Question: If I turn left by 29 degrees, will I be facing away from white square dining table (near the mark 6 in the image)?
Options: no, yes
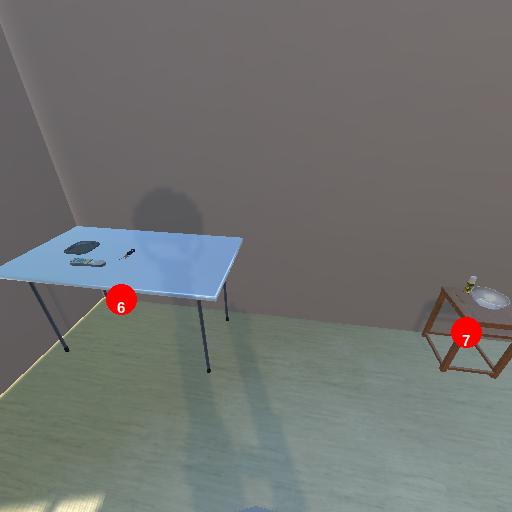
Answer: no